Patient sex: M
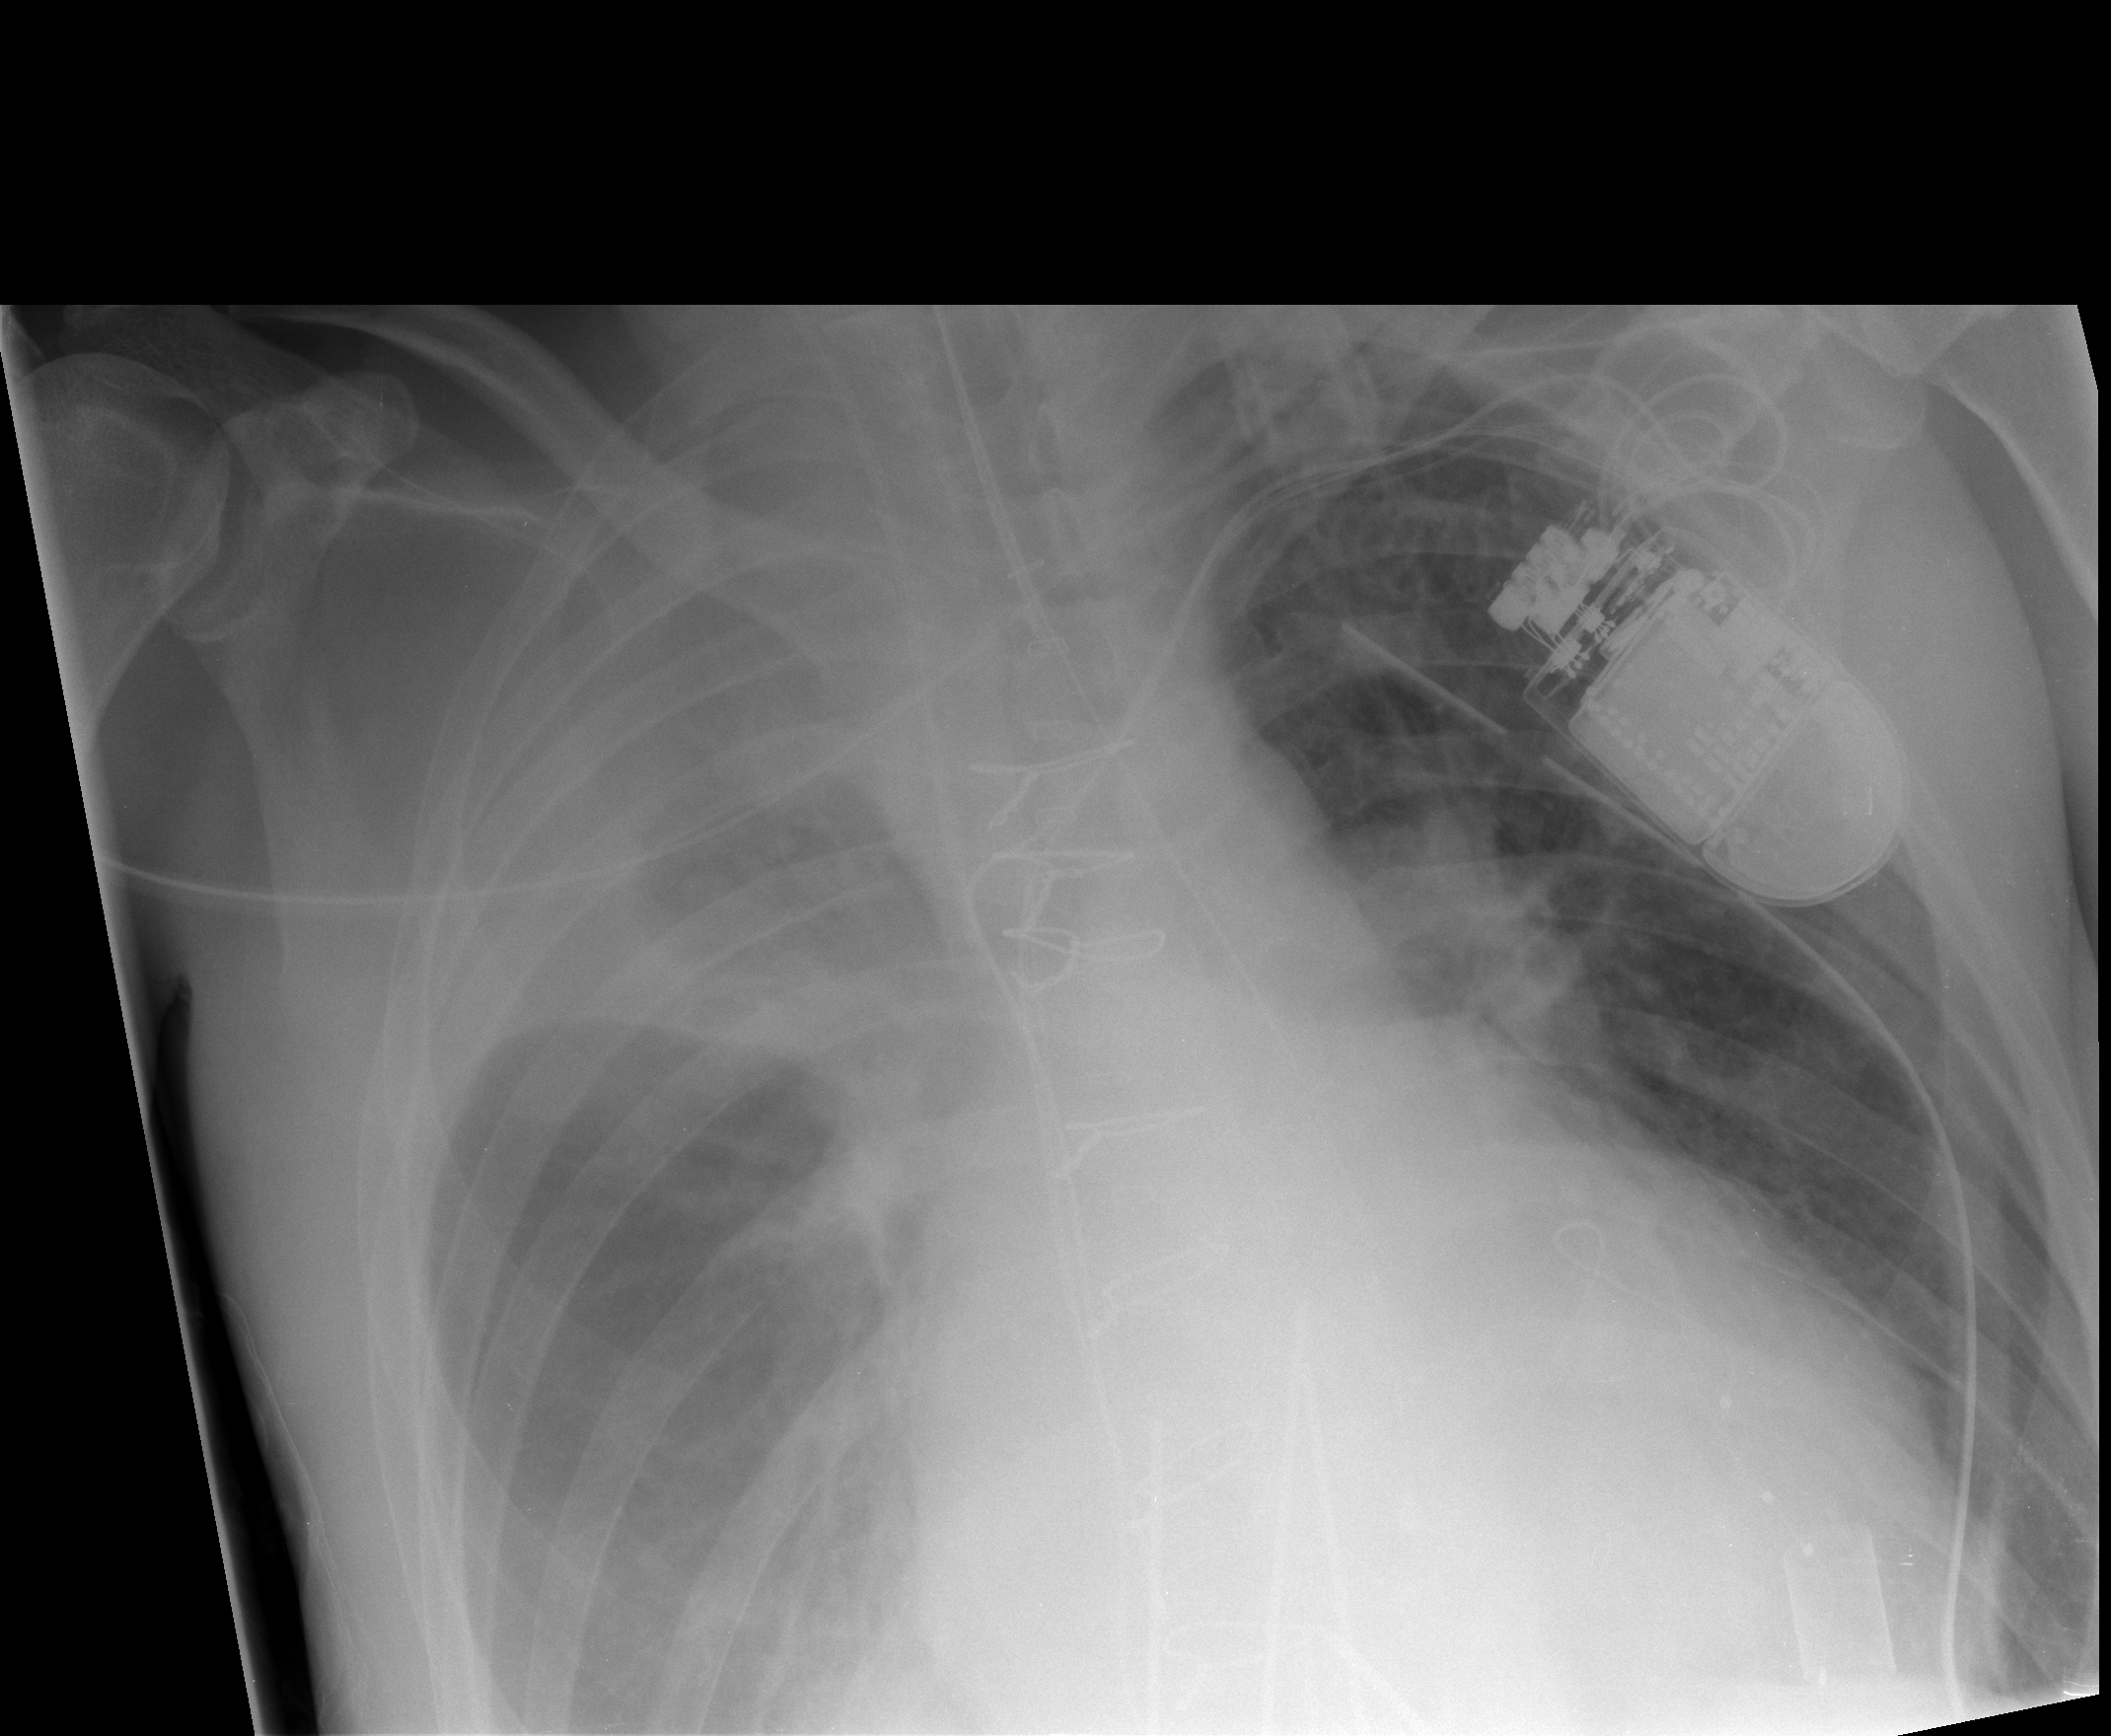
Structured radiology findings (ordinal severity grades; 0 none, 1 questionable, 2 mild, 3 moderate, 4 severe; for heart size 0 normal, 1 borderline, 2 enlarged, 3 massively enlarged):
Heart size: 2
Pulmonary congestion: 2
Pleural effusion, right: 3
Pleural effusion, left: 0
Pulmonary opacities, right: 0
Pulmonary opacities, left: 0
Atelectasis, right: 2
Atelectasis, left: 0